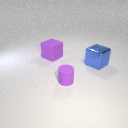
small purple rubber cylinder to the left of large blue metal cube